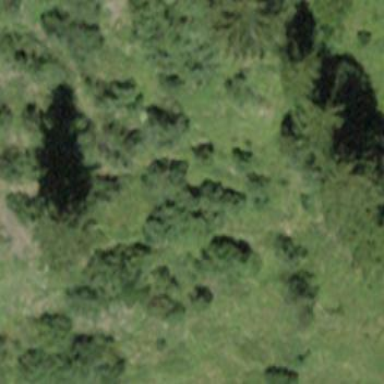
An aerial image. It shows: Area covered in scrub vegetation.